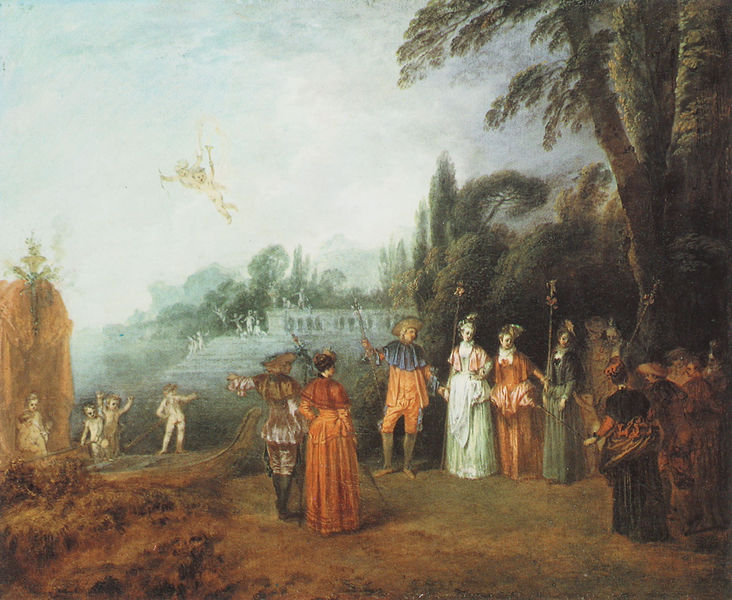
Titel: Die Insel Cythera
Künstler: Jean-Antoine Watteau
Institution: Frankfurt, Städelsches Kunstinstitut
Schlagwörter: baum, gruppe, mann, wasser, bäume, frauen, braun, beige, malerei, menge, architektur, erde, natur, paar, wald, boot, fliegen, kinder, engel, garten, putto, schiff, speere, putten, putti, gondel